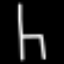
Label: chair